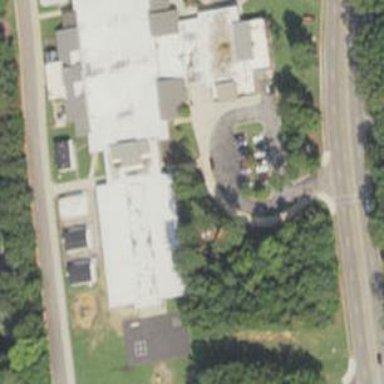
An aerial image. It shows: School.